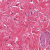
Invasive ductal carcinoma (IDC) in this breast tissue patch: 0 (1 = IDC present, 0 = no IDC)